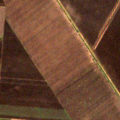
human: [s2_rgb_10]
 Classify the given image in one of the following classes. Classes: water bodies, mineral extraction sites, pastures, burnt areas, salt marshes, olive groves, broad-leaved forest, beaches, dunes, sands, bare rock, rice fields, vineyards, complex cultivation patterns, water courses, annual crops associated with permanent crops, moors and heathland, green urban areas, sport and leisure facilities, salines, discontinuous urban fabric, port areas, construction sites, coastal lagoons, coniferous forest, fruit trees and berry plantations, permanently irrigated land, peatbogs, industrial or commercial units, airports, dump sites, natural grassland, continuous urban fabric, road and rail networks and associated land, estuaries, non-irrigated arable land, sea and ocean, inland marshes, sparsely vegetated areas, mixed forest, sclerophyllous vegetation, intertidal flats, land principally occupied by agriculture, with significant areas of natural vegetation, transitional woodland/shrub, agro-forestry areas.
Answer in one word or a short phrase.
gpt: non-irrigated arable land